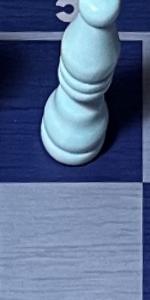
Label: Empty